Field crop: maize
Growth stage: 2
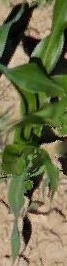
Species: maize